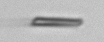
Label: fiber